Field crop: maize
Growth stage: 1
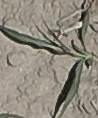
Species: sorghum